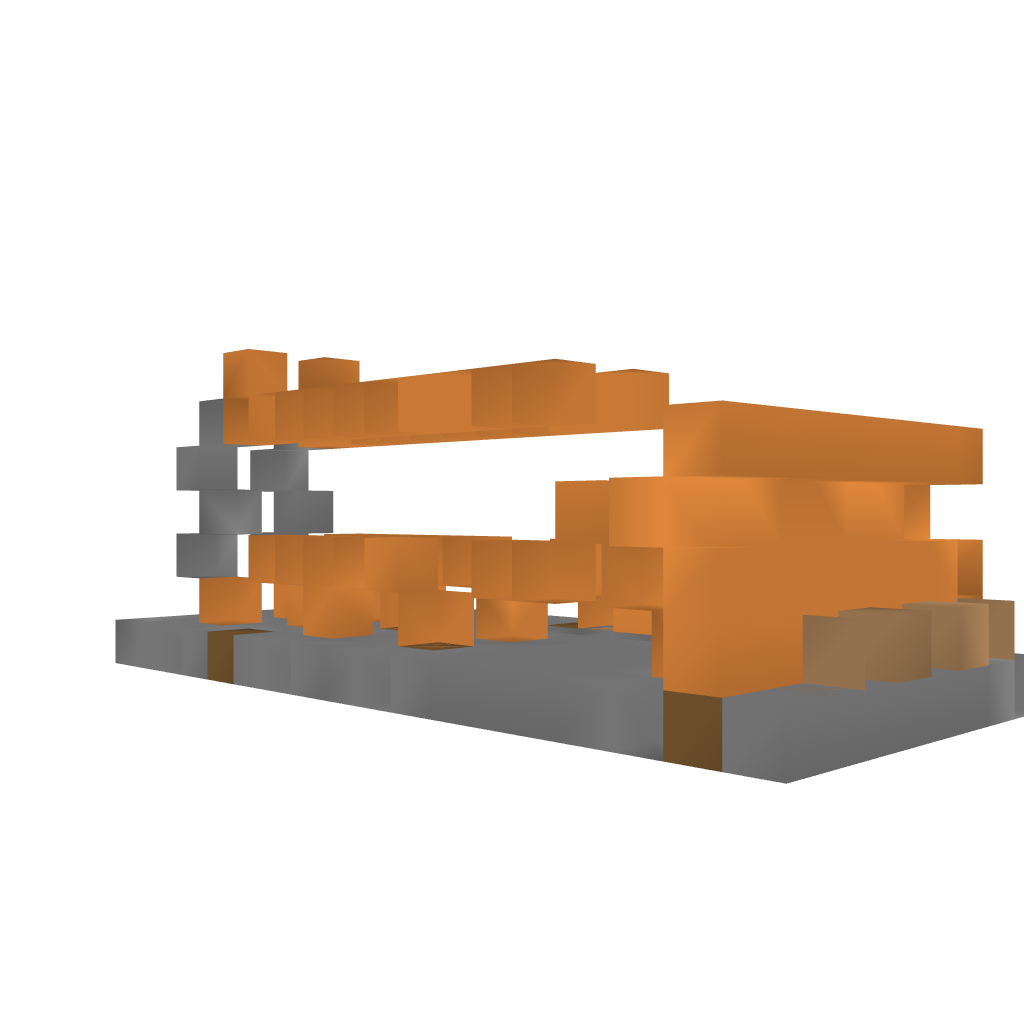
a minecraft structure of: Redstone User Control Panel bad low quality